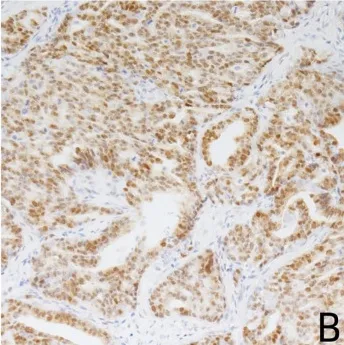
Hematoxylin and eosin stain (200x): the tumor shows G-EAC;. Immunohistochemical stains (200x) are focally positive for P53 muted type.
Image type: pathology (immunostaining)